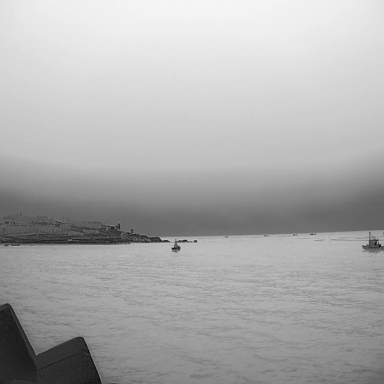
There are five bulk_carriers in the infrared image.